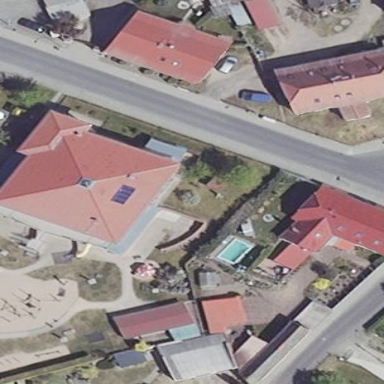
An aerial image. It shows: Kindergarten building.